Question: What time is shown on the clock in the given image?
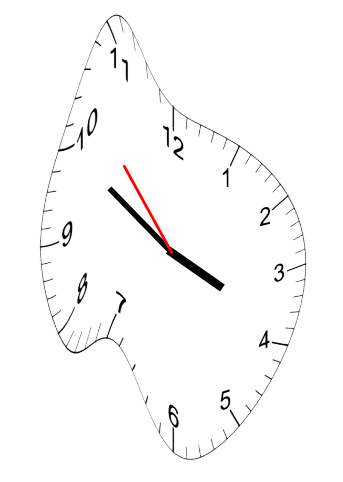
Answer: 03:49:53